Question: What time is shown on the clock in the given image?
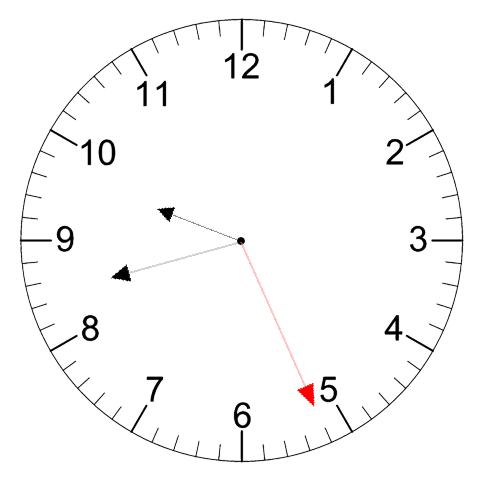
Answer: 09:42:26